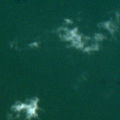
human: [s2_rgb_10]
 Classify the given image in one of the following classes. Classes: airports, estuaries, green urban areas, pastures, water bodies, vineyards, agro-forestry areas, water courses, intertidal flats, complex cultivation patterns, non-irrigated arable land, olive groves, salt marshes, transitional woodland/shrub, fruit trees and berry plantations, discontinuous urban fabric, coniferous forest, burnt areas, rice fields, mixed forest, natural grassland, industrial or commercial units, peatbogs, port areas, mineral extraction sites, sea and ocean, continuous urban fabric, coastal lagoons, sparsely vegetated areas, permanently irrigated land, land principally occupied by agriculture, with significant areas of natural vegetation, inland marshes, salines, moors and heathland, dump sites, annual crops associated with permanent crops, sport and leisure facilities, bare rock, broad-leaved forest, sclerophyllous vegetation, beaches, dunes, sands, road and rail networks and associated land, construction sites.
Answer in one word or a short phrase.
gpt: sea and ocean